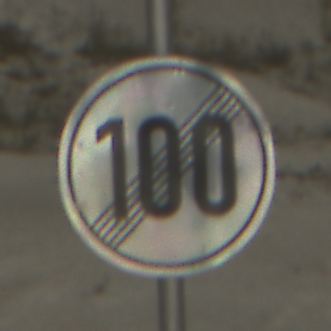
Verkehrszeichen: EndeGeschwindigkeit100
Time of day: MorningAfternoon
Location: Outdoor (Beach)
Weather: PartlyCloudy
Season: NotSpecified
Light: Natural